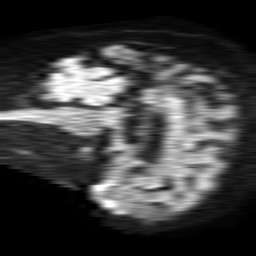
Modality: TRACE
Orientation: sagittal
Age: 58
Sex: male
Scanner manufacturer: philips
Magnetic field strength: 1.5 T
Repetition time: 4.6 s
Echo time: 0.08517 s